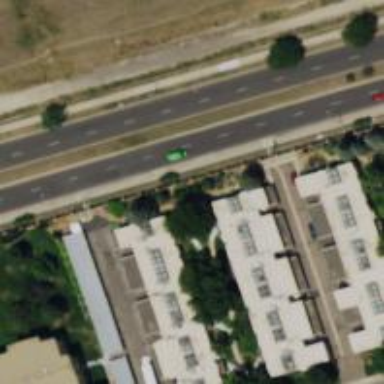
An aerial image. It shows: Terrace building.